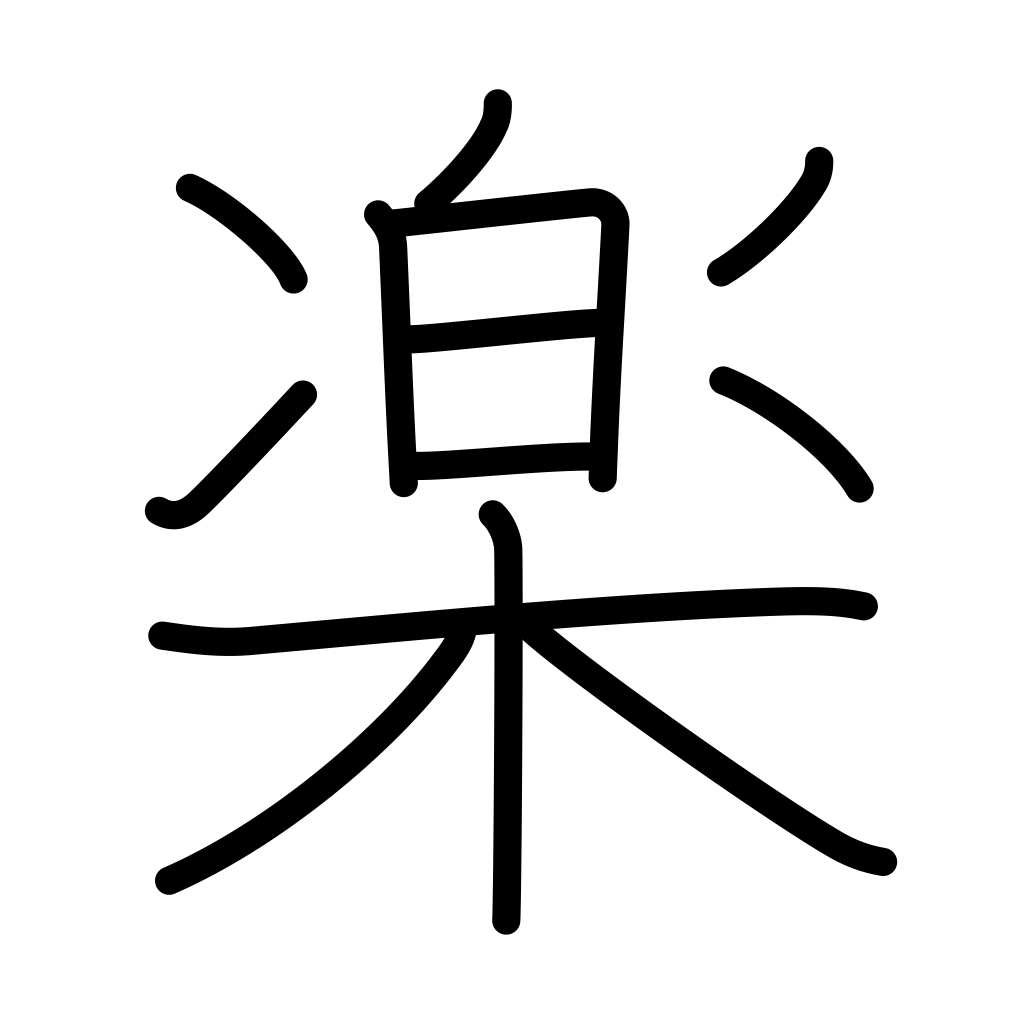
Meaning: music, comfort, ease